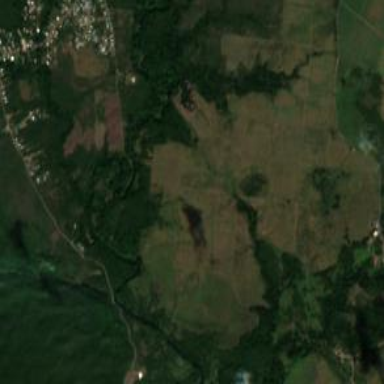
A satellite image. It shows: Farmland area that has been disturbed for farming.